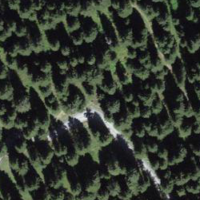
EUNIS habitat code: 43
Species observed at this site:
Lophophanes cristatus